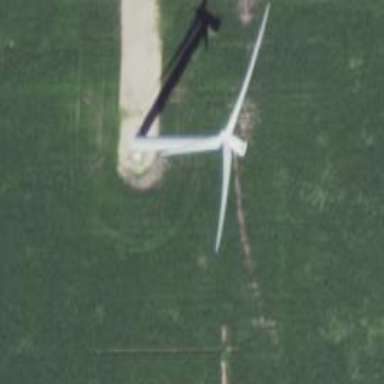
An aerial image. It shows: Wind turbine generator that utilizes wind as its source for generating electricity. It is of the horizontal axis type.